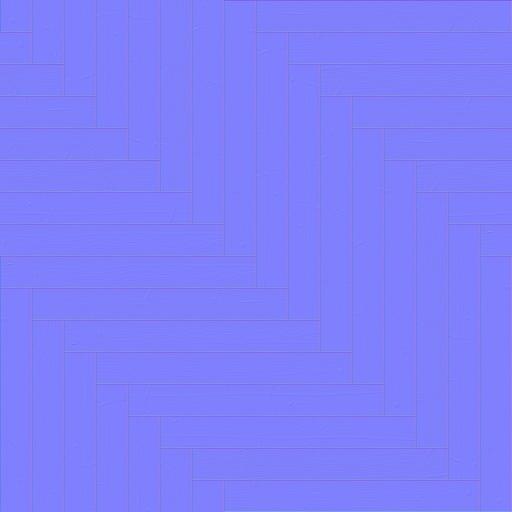
floor flooring herringbone parquet wood wooden